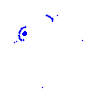
Particle: electron